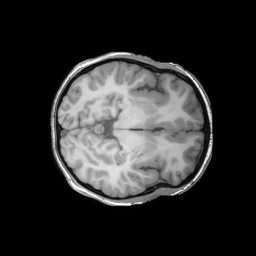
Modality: T1w
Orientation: axial
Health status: ill
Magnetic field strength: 3 T